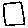
Label: square